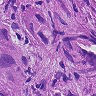
Metastatic tissue present: yes